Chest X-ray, PA view. Patient: 44 years old, sex F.
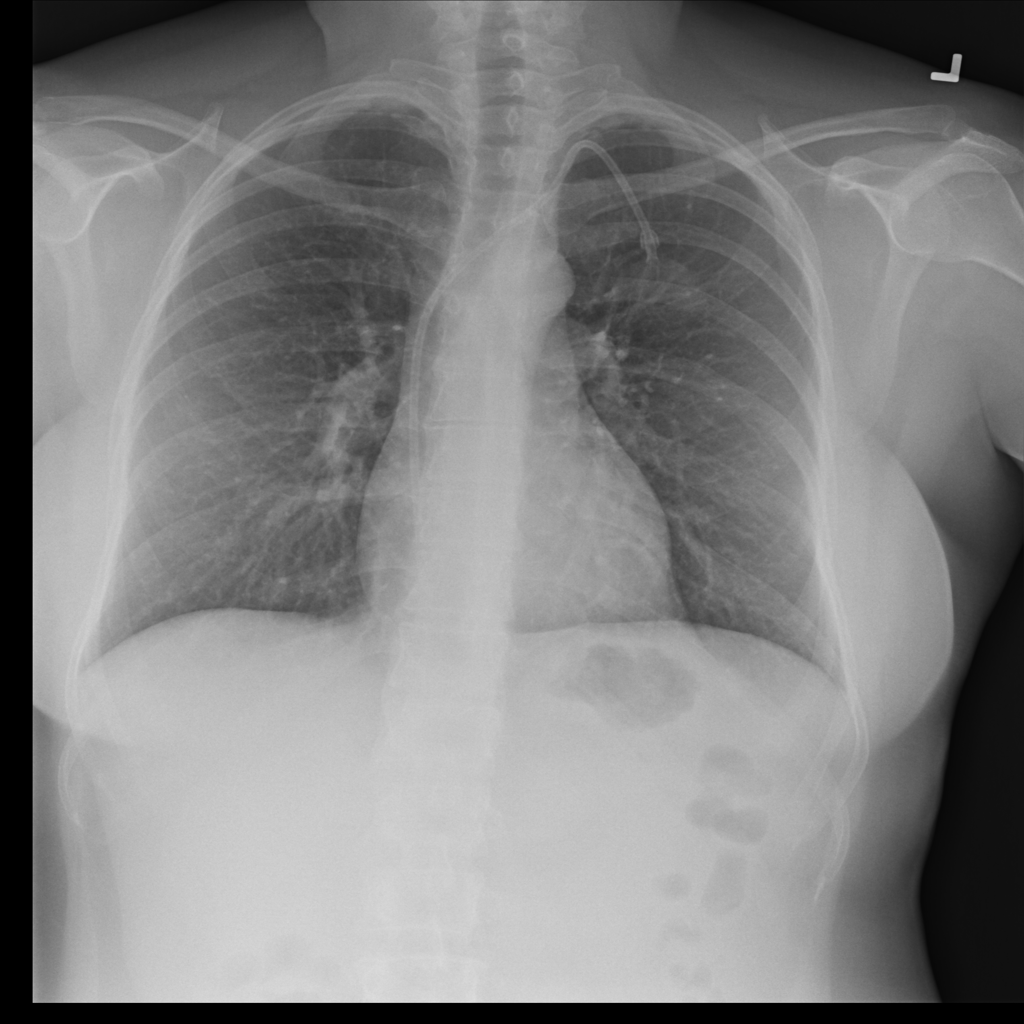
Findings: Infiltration